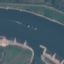
Land use / land cover class: River